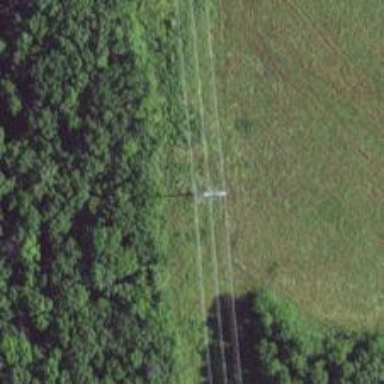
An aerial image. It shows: H-frame designed tower for power lines.